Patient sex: M
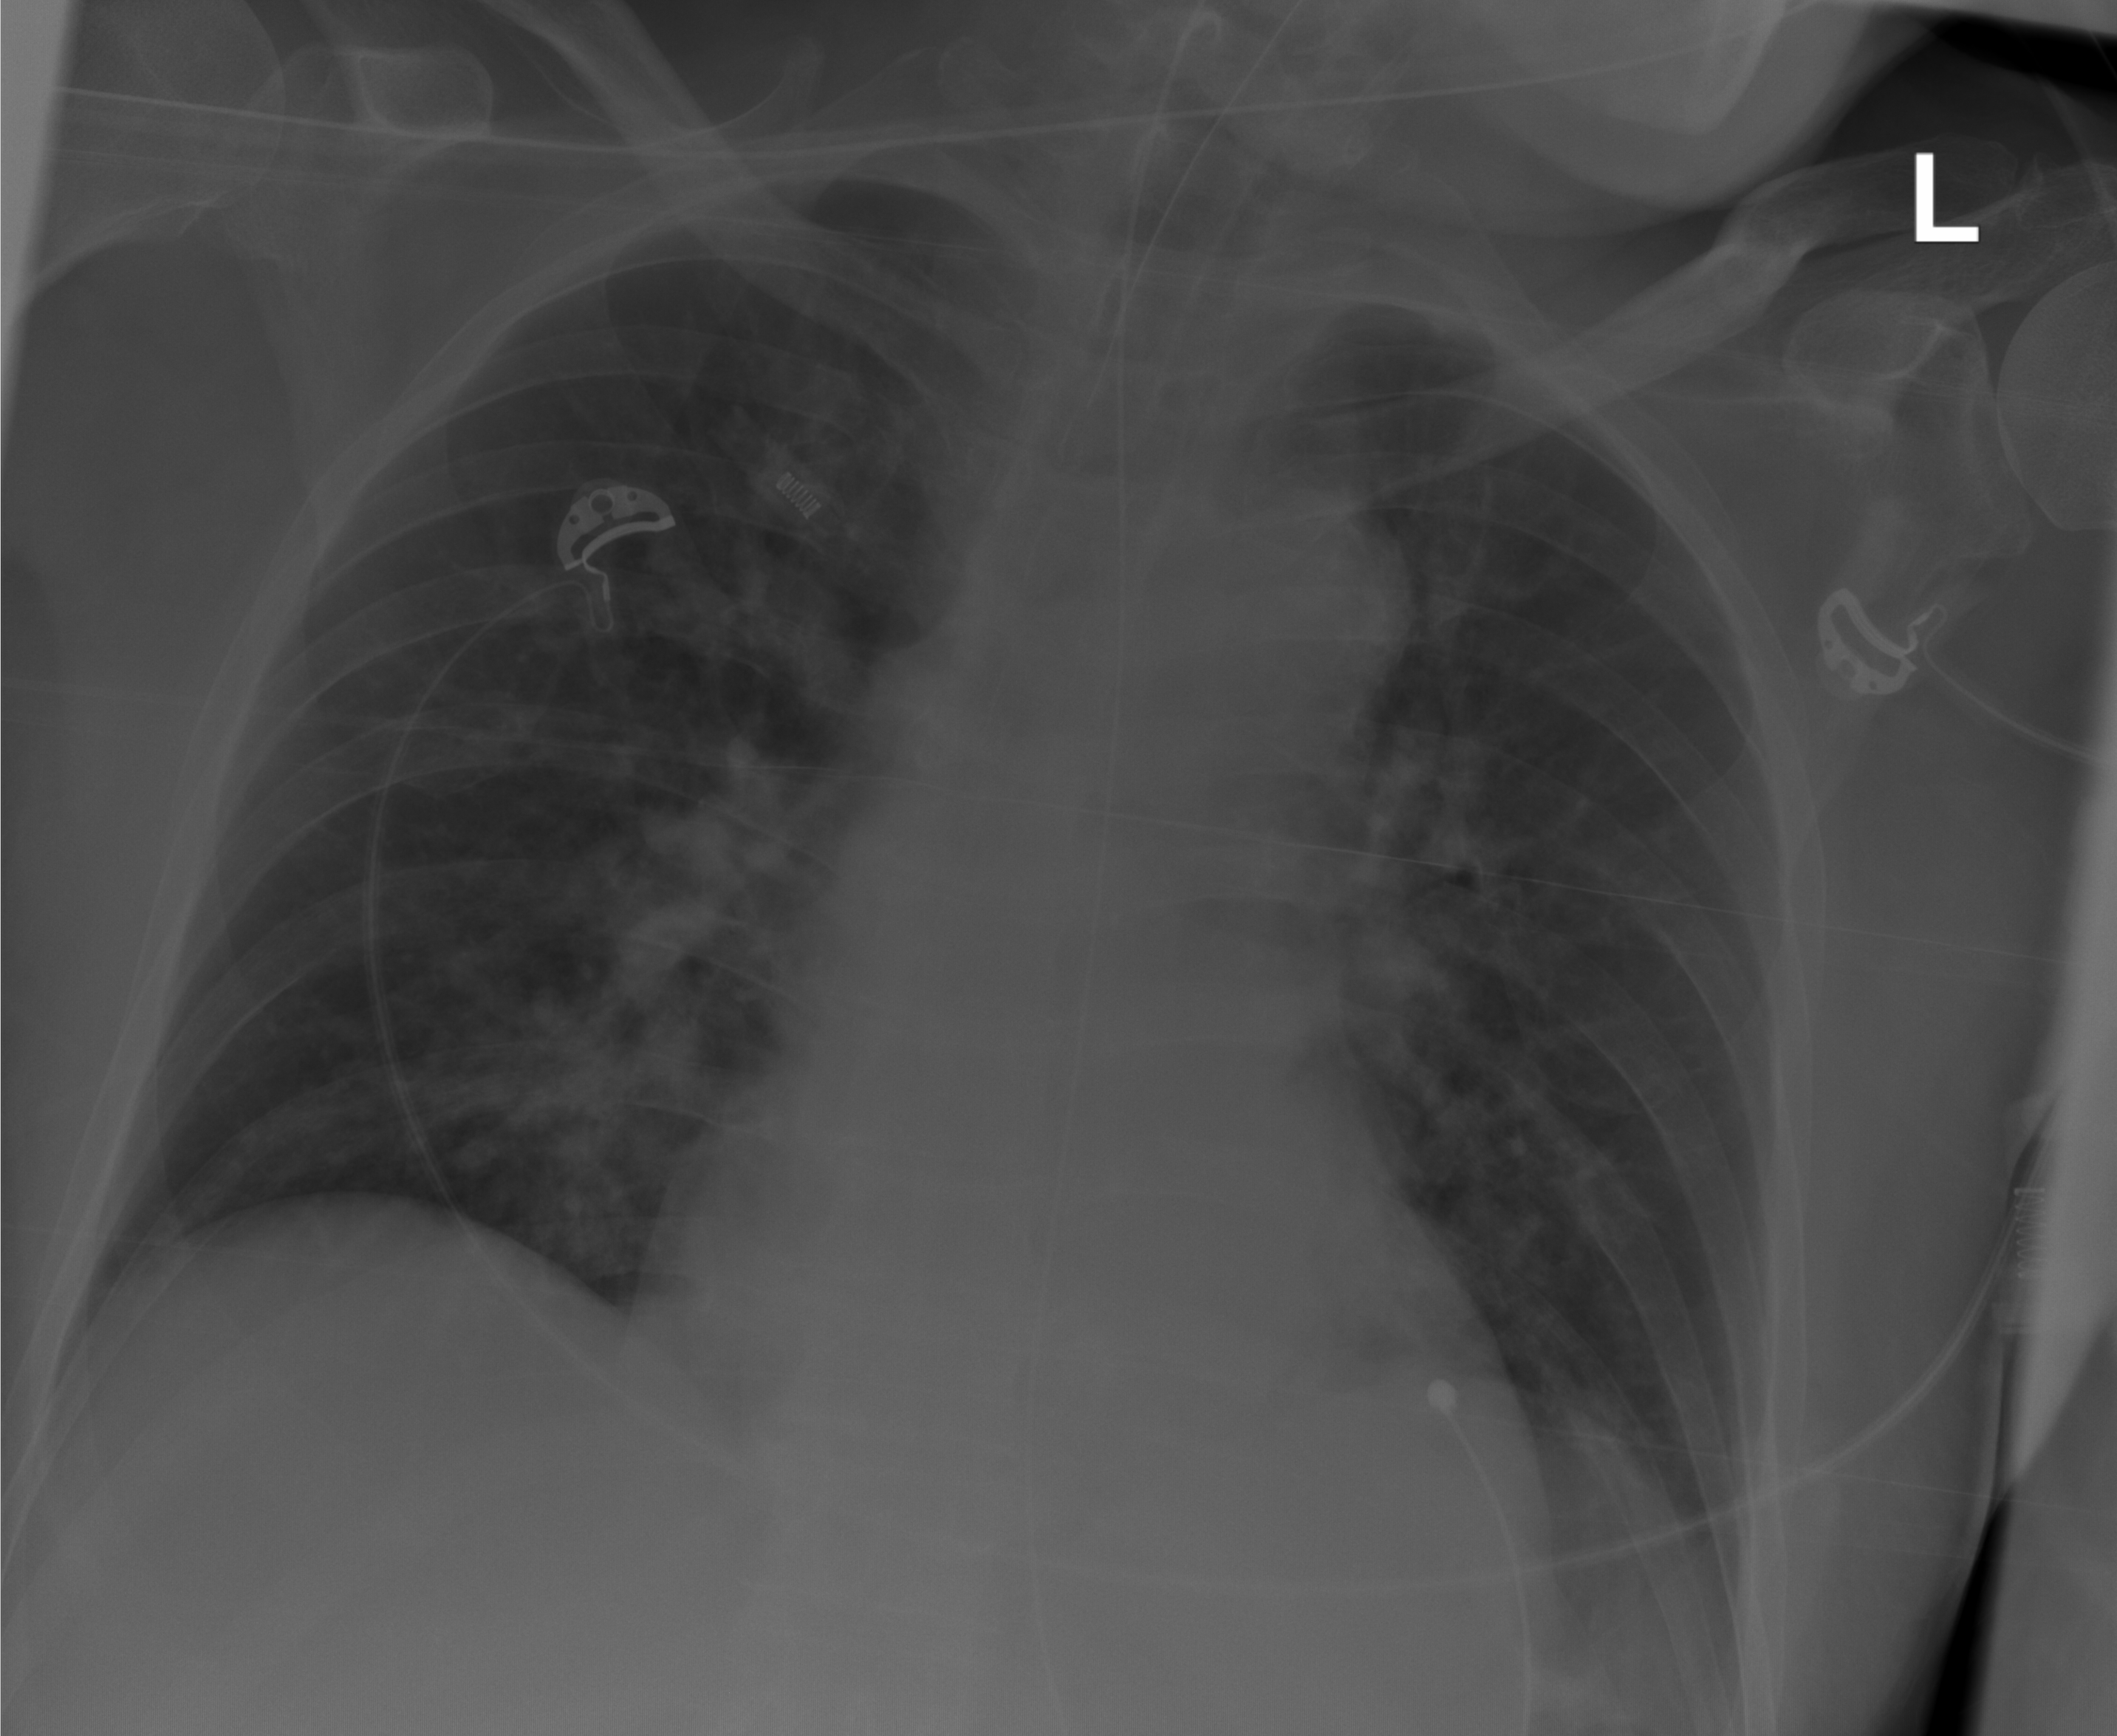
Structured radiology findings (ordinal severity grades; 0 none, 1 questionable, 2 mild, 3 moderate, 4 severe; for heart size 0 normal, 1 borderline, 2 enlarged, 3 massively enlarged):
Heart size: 0
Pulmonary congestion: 0
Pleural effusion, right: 0
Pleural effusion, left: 0
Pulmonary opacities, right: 0
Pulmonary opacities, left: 0
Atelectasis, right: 1
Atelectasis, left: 0